五年级 · 度量几何学
（2022 春・罗源县期末）2022 年北京冬奥会的吉祥物 “冰墩墩”每个都装在长 20 厘米，宽 15 厘米，高 12 厘米的长方体盒子里。明明买了三个 “冰墩墩”，他准备把三个小盒子包装成一个大礼盒送给儿童福利院孩子，要想最省包装纸（接头处不算），需要多少平方厘米包装纸？（画出最省包装方案示意图, 并列式计算）
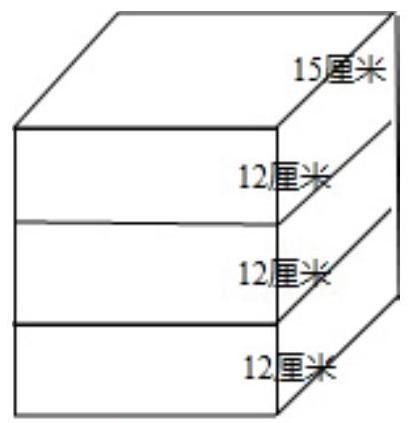
答案: 解包礼盒的长为 20 厘米, 宽为 15 厘米, 高为 $12 \times 3=36$ (厘米)

ว口㕅米

$(20 \times 15+20 \times 36+15 \times 36) \times 2$

$=(300+720+540) \times 2$

$=1560 \times 2$

$=3120$ (平方厘米)

答: 需要 3120 平方厘米包装纸。